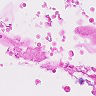
Metastatic tissue present: no